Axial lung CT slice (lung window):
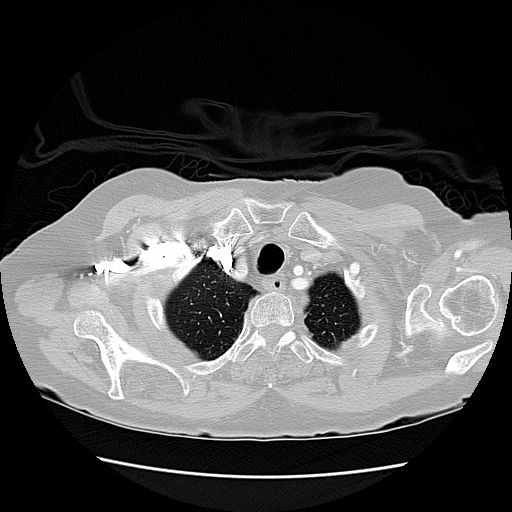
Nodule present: no